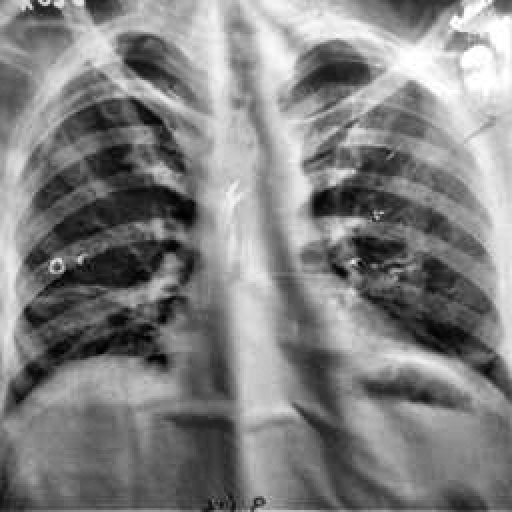
Finding: TUBERCULOSIS